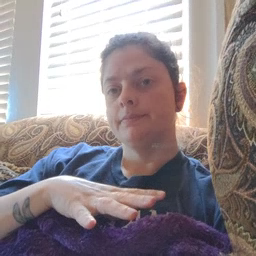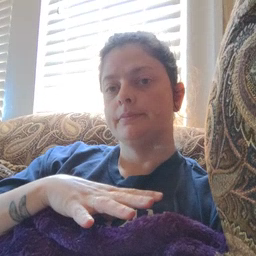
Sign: morning